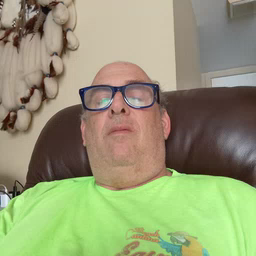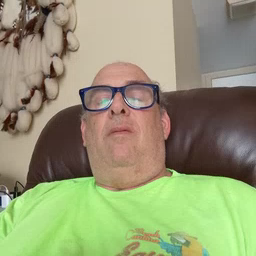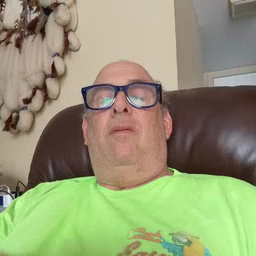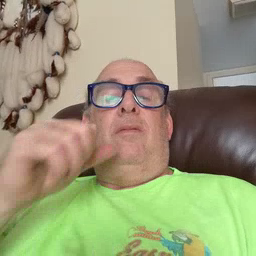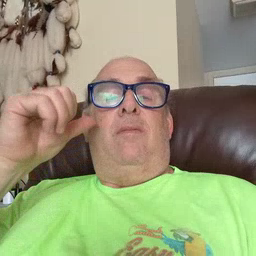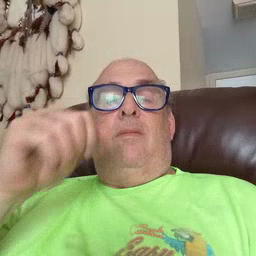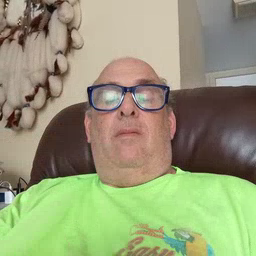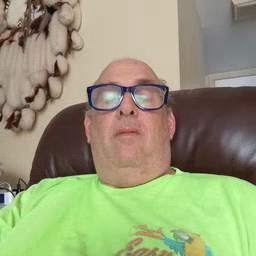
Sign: yesterday